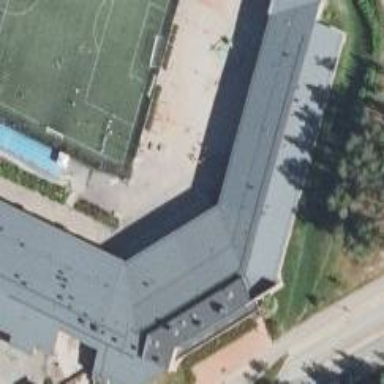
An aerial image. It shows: School building.